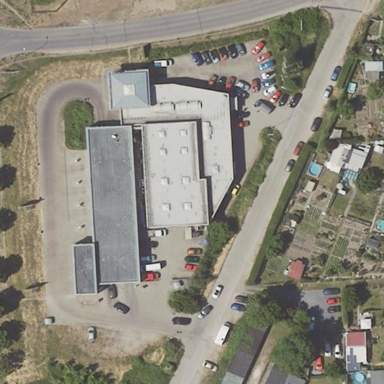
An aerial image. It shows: Building that houses car shop.